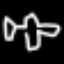
Label: airplane